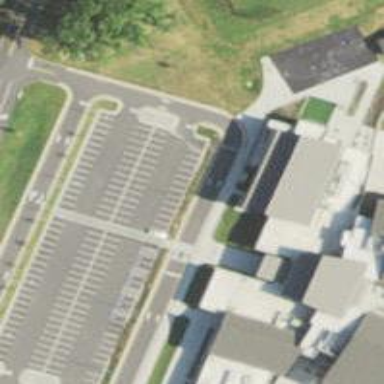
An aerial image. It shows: Parking space.